Question: I have a switch in my screen, and when the user wants that option to be on, I need to collect some more information from that user. So I need to present two text fields. And if the user does not want to use that feature, then they select the off switch, and I do not need to collect the contact information, and I would like to hide the text fields which collect the information.
Here is my sceen:

Where do I need to put the "listener" and the code to hide/show the extra text fields and labels when the user toggles a switch?
Thanks!
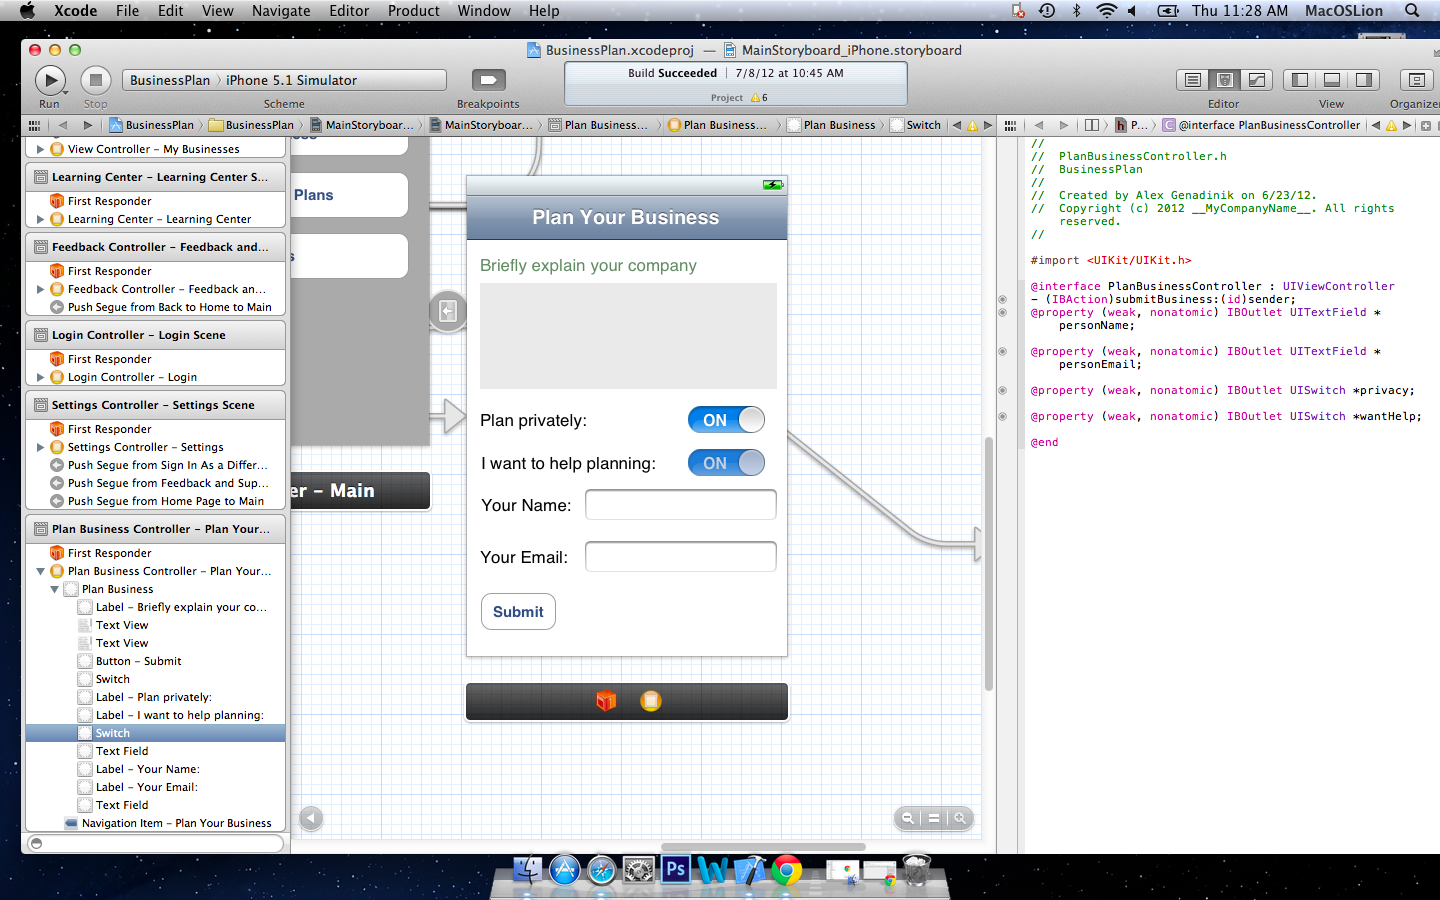
Answer: The 'UIViewController' containing the switch is the logical place to handle events coming from the switch. From the image I see you already have the switch wired up. You can declare an IBAction method and wire the switch's valueChanged event to it:
'''
- (IBAction)switchValueChanged:(id)sender;
'''
In the implementation of that method you can hide/show the labels and text fields. The quick-and-dirty approach would be to have those extra labels and fields always present on the view, but hidden. You can toggle the 'hidden' property in response to the user toggling a switch.
You could also wrap those extra labels and fields inside a view which you dynamically add to or remove from the main view in response to a switch being toggled.